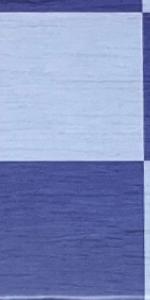
Label: Empty